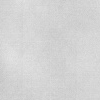
Atmospheric dust classification: dusty